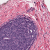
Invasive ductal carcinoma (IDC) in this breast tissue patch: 0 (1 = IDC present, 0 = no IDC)